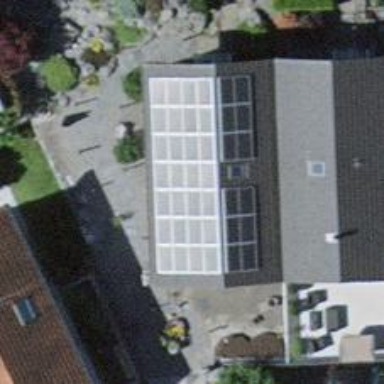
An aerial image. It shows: Solar power generator utilizing photovoltaic technology with solar photovoltaic panels.